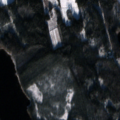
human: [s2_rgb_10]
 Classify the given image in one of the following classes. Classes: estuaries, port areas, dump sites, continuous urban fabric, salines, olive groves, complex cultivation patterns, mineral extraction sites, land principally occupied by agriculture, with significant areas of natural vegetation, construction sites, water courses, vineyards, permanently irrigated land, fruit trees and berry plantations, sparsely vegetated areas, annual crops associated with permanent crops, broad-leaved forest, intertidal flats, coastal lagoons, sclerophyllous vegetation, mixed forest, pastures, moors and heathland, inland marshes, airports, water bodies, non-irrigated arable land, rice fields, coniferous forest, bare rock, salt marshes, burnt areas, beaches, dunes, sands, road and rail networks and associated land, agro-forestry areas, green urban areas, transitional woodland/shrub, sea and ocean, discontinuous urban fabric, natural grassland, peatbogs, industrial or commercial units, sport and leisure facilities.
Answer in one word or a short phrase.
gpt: coniferous forest, mixed forest, transitional woodland/shrub, water bodies